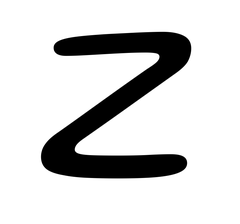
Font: Gluten_Light